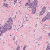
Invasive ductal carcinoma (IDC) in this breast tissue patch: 1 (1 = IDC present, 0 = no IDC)